Question: I have a grid of thumbnails:
'''
.thumbnail-container {
border: 1px solid red;
float: left;
width: 25%; (depending on screen size)
}
.thumbnail {
display: block;
height: auto;
width: 200px;
margin: 0 auto;
padding: 0px;
}
'''
you get the idea...

Sometimes there are 5 thumbs, sometimes 4, 3, 2... in the same row depending on the @media device screen width.
So as you can see in the picture, my problem is the horizontal spacing between the thumbnails. Since the width of each thumb-container is equal (25% in the picture) and thumbnails are centered, there is spacing betwet 1st and 2nd, 2nd-3d, 3rd-4th. On the contrary, the 1st thumb has half of that space to the left, and the 4th has it to the right:
It's like this: 1(A)2(B)2(C)2(D)1
And I want it like this: 1(A)1(B)1(C)1(D)1
Any ideas of how to make the spacing the same?
Many thanks!
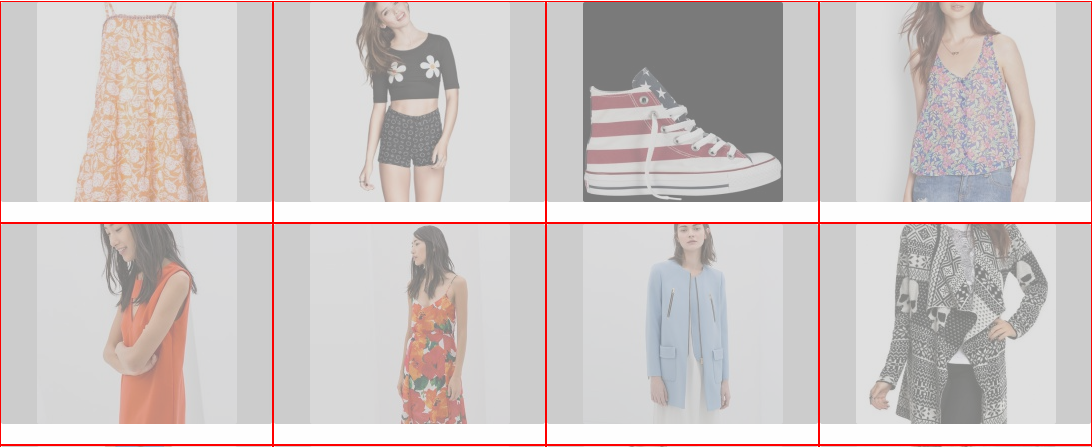
Answer: I made this responsive grid that does what you need using CSS.
It uses and .
The horizontal and vertical margins are equal.
<URL>
It shows you can use calculation to position grid elements with equal margins between each other. The margin between elements and window is also the same.
Code for screens wider than 751px isn't written yet though but you get the idea. Here is the code :
'''
<div id="container">
<div class="wrap">
<div class="foto">1</div>
</div>
<div class="wrap">
<div class="foto">2</div>
</div>
<div class="wrap">
<div class="foto">3</div>
</div>
... And so on ...
</div>
'''
'''
html, body {
margin:0;
padding:0;
min-width:150px;
}
.wrap {
float:left;
position:relative;
}
.foto {
width: 150px;
height: 150px;
background: gold;
position:absolute;
}
#warning{display:none;}
@media screen and (min-width: 631px) {
.wrap {
width:20%;
padding-bottom:25%;
}
.wrap:nth-child(4n+2), .wrap:nth-child(4n+3){
}
.wrap .foto {
top:-75px;
margin-top:100%;
right:-30px;
}
.wrap:nth-child(4n+2){
margin:0 5% 0 7.5%;
}
.wrap:nth-child(4n+3){
margin-right:7.5%;
}
.wrap:nth-child(4n+2) .foto{
left:50%;
margin-left:-75px;
}
.wrap:nth-child(4n+3) .foto{
right:50%;
margin-right:-75px;
}
.wrap:nth-child(4n) .foto{
left:-30px;
}
#container{
margin-top:-45px;
}
}
@media screen and (min-width: 481px) and (max-width: 631px) {
.wrap {
width:25%;
padding-bottom:33.3%;
}
.wrap:nth-child(3n+2){
margin:0 12.5%;
}
.wrap .foto {
top:-75px;
margin-top:100%;
right:-37px;
}
.wrap:nth-child(3n+2) .foto{
left:50%;
margin-left:-75px;
}
.wrap:nth-child(3n) .foto{
left:-37px;
}
#container{
margin-top:-37px;
}
}
@media screen and (min-width: 331px) and (max-width: 480px) {
.wrap {
width:33.3%;
padding-bottom:50%;
clear:left;
}
.wrap:nth-child(even) {
float:right;
clear:right;
}
.wrap .foto {
top:-75px;
margin-top:100%;
right:-50px;
}
.wrap:nth-child(even) .foto {
left:-50px;
}
.wrap:nth-child(4n+3) .foto, .wrap:nth-child(4n+4) .foto {
bottom:-75px;
margin-bottom:100%;
}
#container{
margin-top:-25px;
}
}
@media screen and (max-width: 330px) {
.wrap {
width:50%;
padding-bottom:100%;
clear:left;
}
.wrap:nth-child(odd) .foto {
right:-75px;
bottom:0;
bottom:-75px;
margin-bottom:100%;
}
.wrap:nth-child(even) .foto {
top:0px;
right:-75px;
top:-75px;
margin-top:100%;
}
}
@media screen and (min-width: 751px) {
#warning{
color:#fff;
display:block;
position:fixed;
width:100%;
height:50%;
top:25%;
left:0;
background:#000;
text-align:center;
font-size:30px;
}
'''